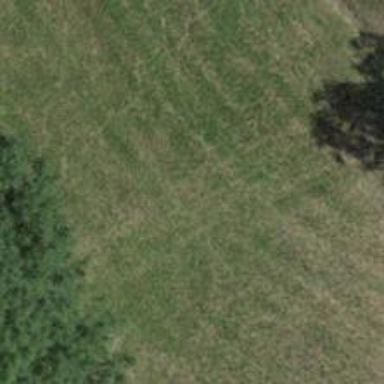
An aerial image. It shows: Grass path.